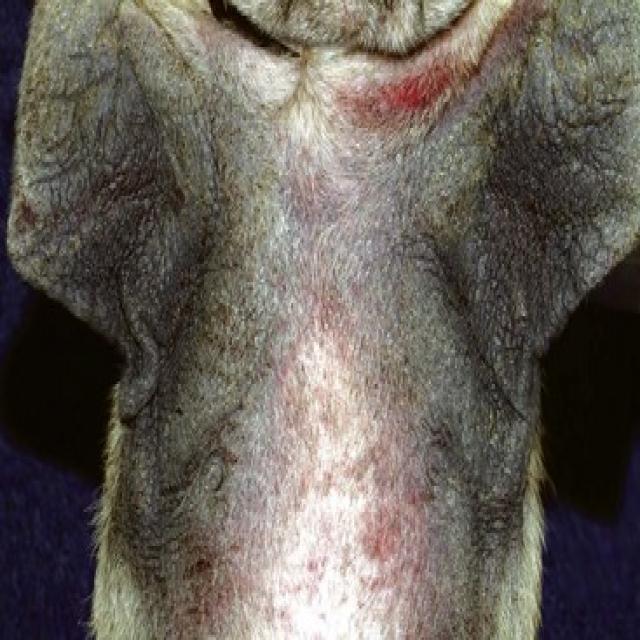
Canine hypersensitivity reaction — allergic skin response with urticaria, erythema, pruritus, and angioedema. May be food, environmental, or flea allergy related.